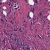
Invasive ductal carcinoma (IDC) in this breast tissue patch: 1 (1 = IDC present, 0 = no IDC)